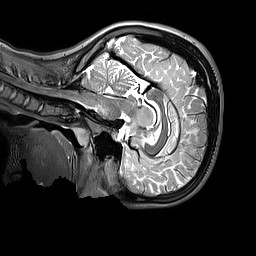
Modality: T2w
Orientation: sagittal
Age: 9
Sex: female
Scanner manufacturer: siemens
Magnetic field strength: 3 T
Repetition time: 3.2 s
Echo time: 0.408 s